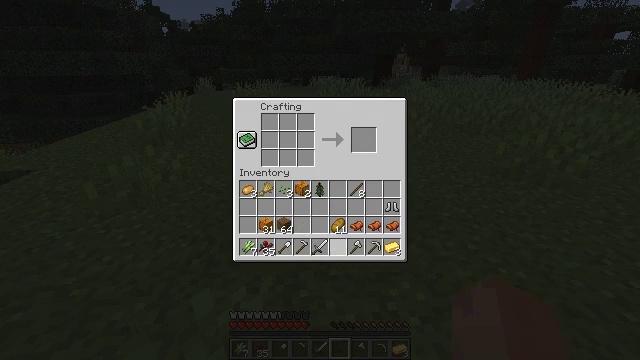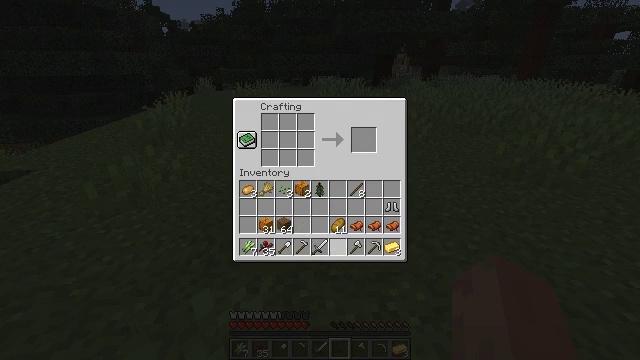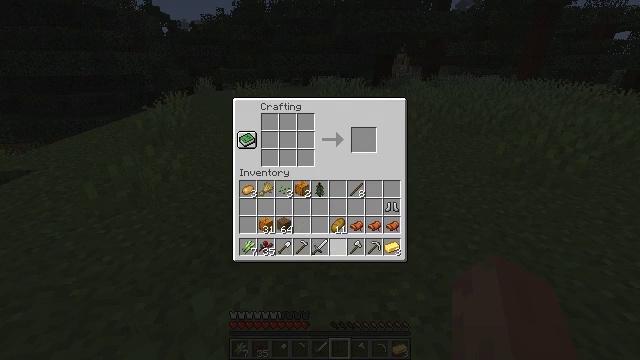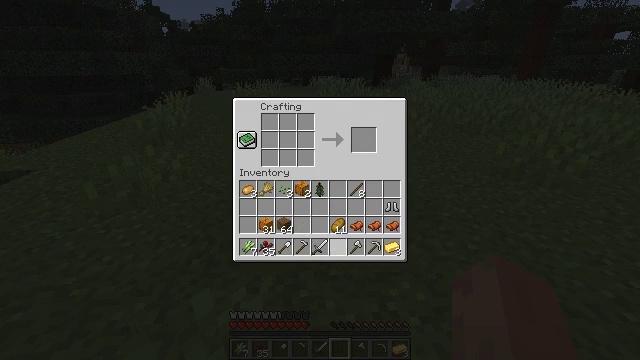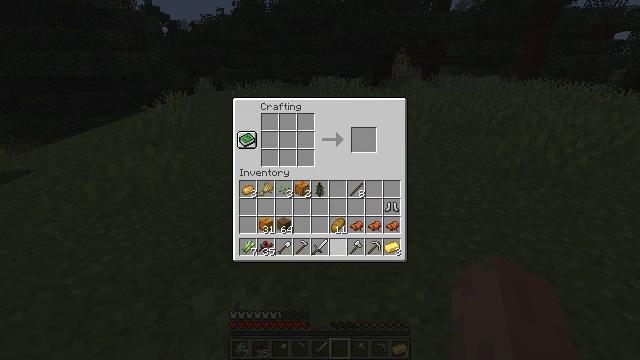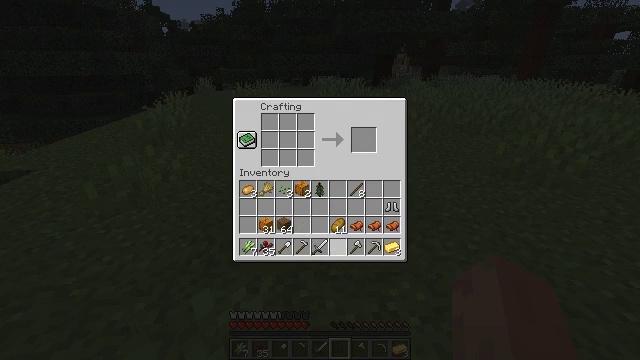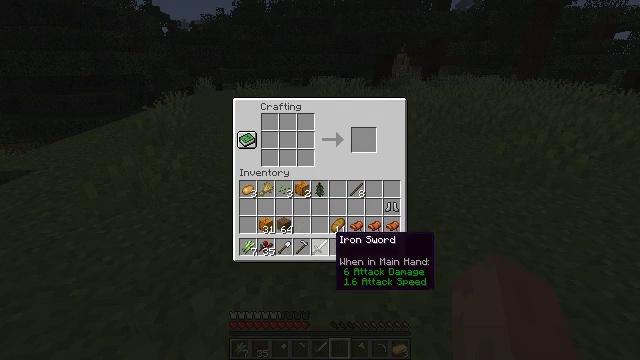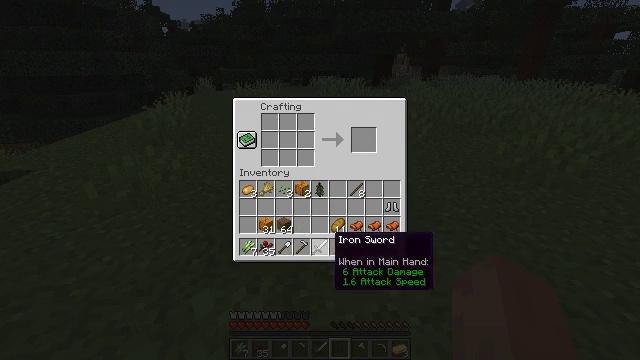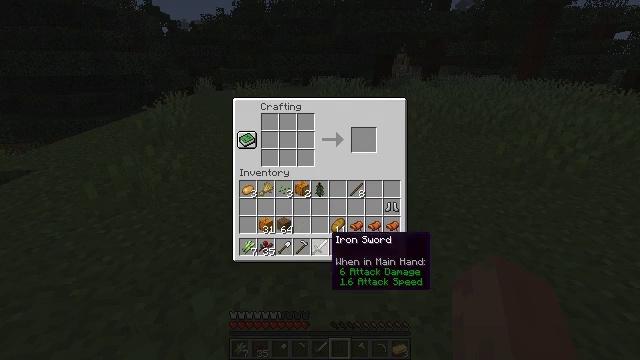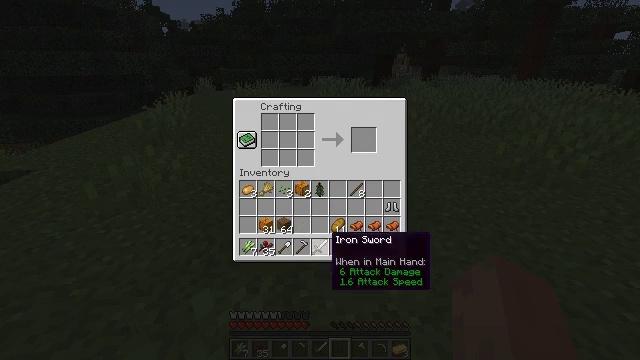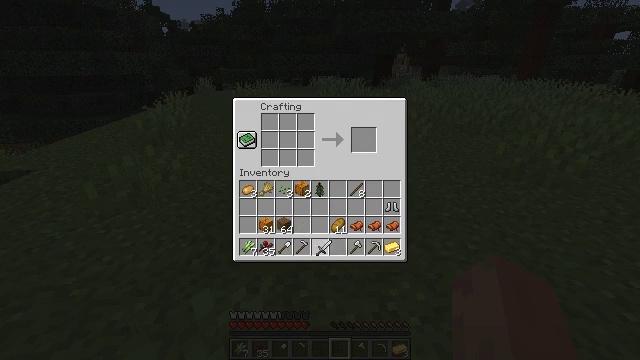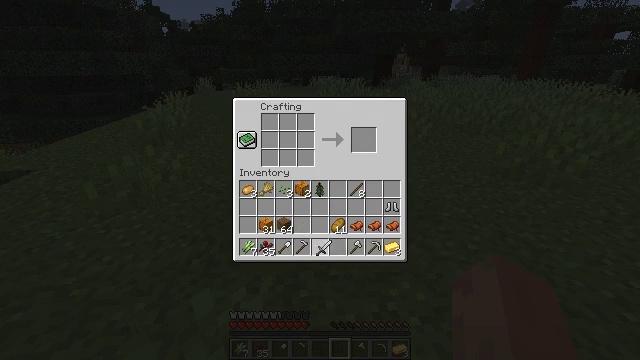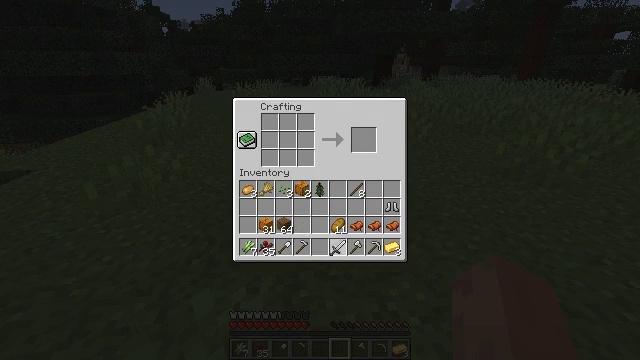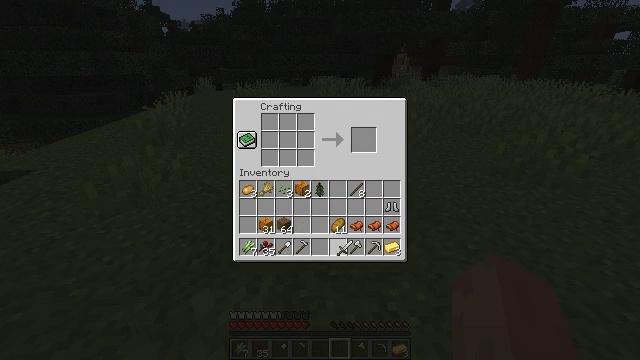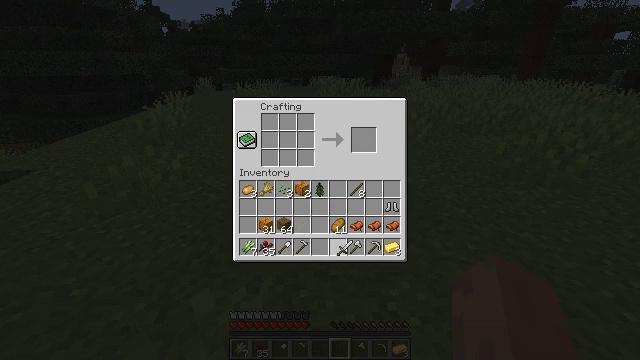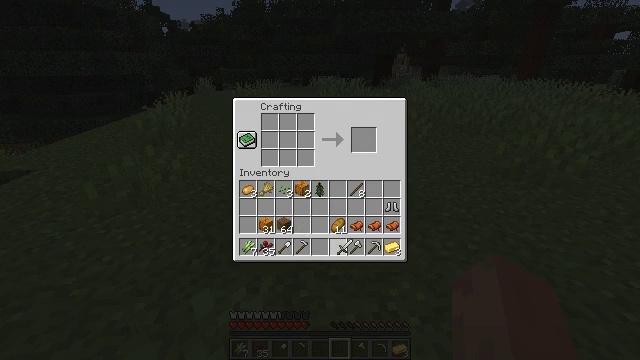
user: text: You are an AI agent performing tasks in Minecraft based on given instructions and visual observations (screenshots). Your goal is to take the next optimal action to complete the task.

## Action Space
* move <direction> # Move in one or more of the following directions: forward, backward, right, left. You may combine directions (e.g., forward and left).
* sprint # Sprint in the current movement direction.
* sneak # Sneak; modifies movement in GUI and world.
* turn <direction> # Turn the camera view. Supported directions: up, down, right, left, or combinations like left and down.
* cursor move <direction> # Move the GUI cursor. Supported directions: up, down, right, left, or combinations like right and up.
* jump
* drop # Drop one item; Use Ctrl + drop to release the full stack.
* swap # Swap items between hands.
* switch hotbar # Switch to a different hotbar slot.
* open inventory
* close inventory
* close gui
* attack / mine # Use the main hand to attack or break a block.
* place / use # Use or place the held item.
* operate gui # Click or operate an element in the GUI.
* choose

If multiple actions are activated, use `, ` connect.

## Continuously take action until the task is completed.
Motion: motion action
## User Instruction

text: Collect the grass from the surface.
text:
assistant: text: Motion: cursor move left
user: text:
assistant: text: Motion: no_op
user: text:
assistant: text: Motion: no_op
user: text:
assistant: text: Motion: no_op
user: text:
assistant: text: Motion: no_op
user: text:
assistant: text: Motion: no_op
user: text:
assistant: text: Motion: no_op
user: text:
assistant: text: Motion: no_op
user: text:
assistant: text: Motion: no_op
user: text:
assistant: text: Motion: operate gui
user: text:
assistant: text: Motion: operate gui
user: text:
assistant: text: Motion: cursor move right, operate gui
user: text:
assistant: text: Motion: cursor move right
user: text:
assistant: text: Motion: no_op
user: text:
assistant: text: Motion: no_op
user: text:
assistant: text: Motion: operate gui
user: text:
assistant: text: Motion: operate gui
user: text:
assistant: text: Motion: operate gui
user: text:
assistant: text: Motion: no_op
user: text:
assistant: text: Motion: no_op
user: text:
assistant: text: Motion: cursor move left
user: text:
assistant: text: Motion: cursor move left
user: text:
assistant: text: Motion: no_op
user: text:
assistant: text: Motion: no_op
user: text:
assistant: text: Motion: no_op
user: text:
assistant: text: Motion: no_op
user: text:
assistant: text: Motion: no_op
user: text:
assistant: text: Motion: operate gui
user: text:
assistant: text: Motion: operate gui
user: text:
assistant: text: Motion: cursor move right, operate gui